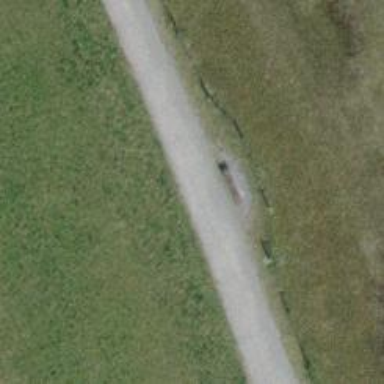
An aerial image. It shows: Brown bench in the vicinity.